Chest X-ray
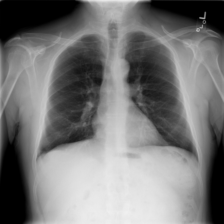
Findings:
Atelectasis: negative
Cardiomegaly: negative
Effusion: negative
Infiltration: negative
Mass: negative
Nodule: negative
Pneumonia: negative
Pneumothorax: negative
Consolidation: negative
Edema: negative
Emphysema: negative
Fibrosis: negative
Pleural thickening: negative
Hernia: negative